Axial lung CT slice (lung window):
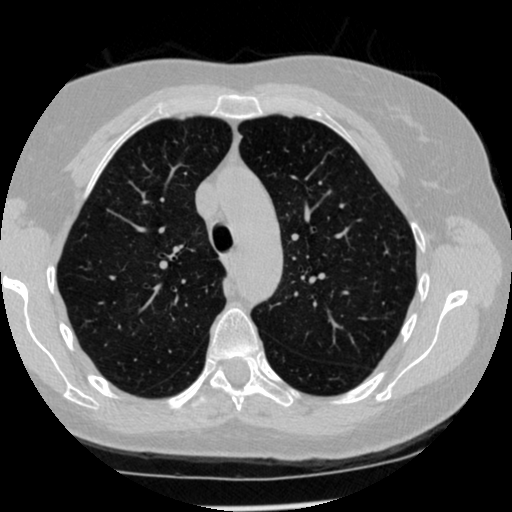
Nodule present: no